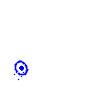
Particle: pion